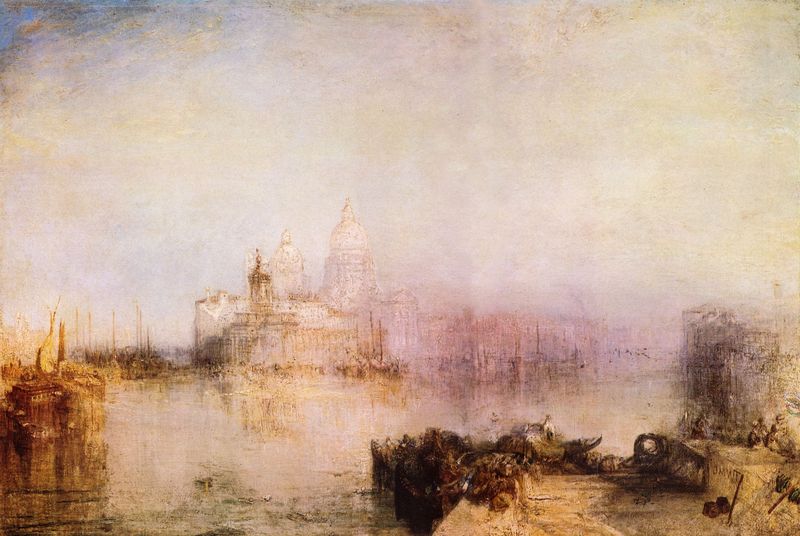
Titel: Dogana und Santa Maria della Salute, Venedig
Künstler: William Turner
Standort: Washington (District of Columbia)
Institution: National Gallery of Art
Schlagwörter: blau, dunkel, felsen, himmel, meer, schatten, wasser, weiß, wolken, fluss, gelb, impressionismus, landschaft, menschen, ocker, sand, see, stadt, teich, ufer, blume, blumen, braun, fenster, grau, hell, holz, laterne, licht, marmor, orange, paris, pfeiler, schwarz, säule, säulen, dach, gebäude, gras, haus, schloss, wolke, beige, wand, barock, silber, stein, steine, spiegel, bach, erde, ferne, gräser, häuser, morgen, natur, schilf, spiegelung, weite, gewässer, kanal, kirche, pastos, qualm, sonne, land, gold, spitzen, pflanze, pflanzen, england, rosa, boot, boote, turm, chaos, küste, schiff, schiffe, segelboot, segelschiffe, strand, umrisse, fassade, vedute, venedig, fischer, mast, netze, segelschiff, fels, fläche, wüste, dächer, mauer, dunst, farbe, lila, nebel, tag, violett, hafen, seine, anleger, kai, kaimauer, kuppel, masten, promenade, böschung, romantik, dampf, pier, steg, turner, blue, church, palace, white, duktus, monet, reflection, metall, stufe, bucht, segelboote, impression, unscharf, regen, fata morgana, oase, wände, eisen, ruine, burg, kuppeln, moschee, orient, türme, palast, dom, wirr, engländer, wässrig, ölmalerei, flora, trüb, kathedrale, verschwommen, werkzeug, statuen, verwischt, sicht, anwesen, mauern, moor, tümpel, clouds, man, sky, boat, building, landscape, sea, ship, water, bodensee, tempel, light, river, london, schemen, romanticism, boats, british, lagune, angler, mittelmeer, petersdom, poller, angeschwemmt, nebulös, st. pauls, cathedral, canale grande, vendig, santa maria della salute, st. markus, verzerrt, canal grande, binsen, faune, william, ships, dawn, william turner, mist, binse, rom, st michael, flusss, weioss, italein, notredame, hoizont, dock, morning, morgana fata, rohm, royal society, schmema, kquai, seteine, masts, schlechte sicht, boatds